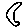
Label: moon